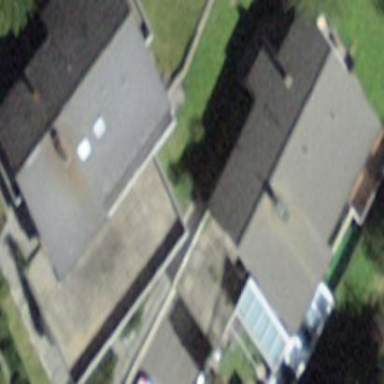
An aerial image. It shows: Building with tiled roof.